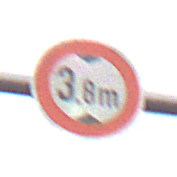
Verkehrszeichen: TatsaechlicheHoehe
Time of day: MorningAfternoon
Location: Outdoor (Nature)
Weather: Overcast
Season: NotSpecified
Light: Natural